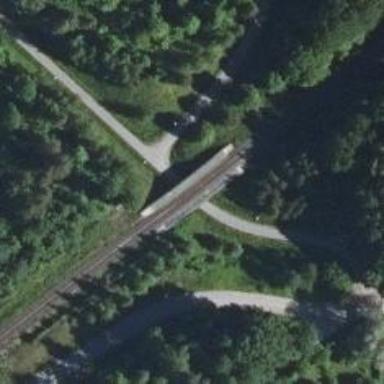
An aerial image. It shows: Continuous rail bridge over railway.